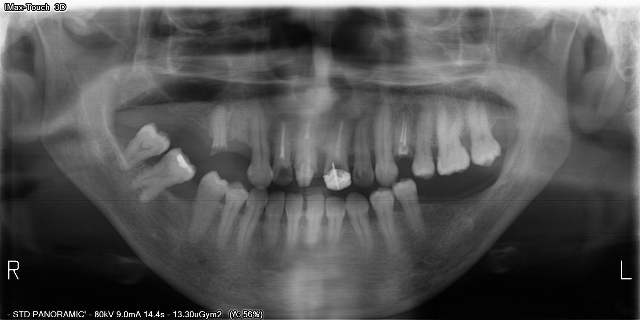
adult